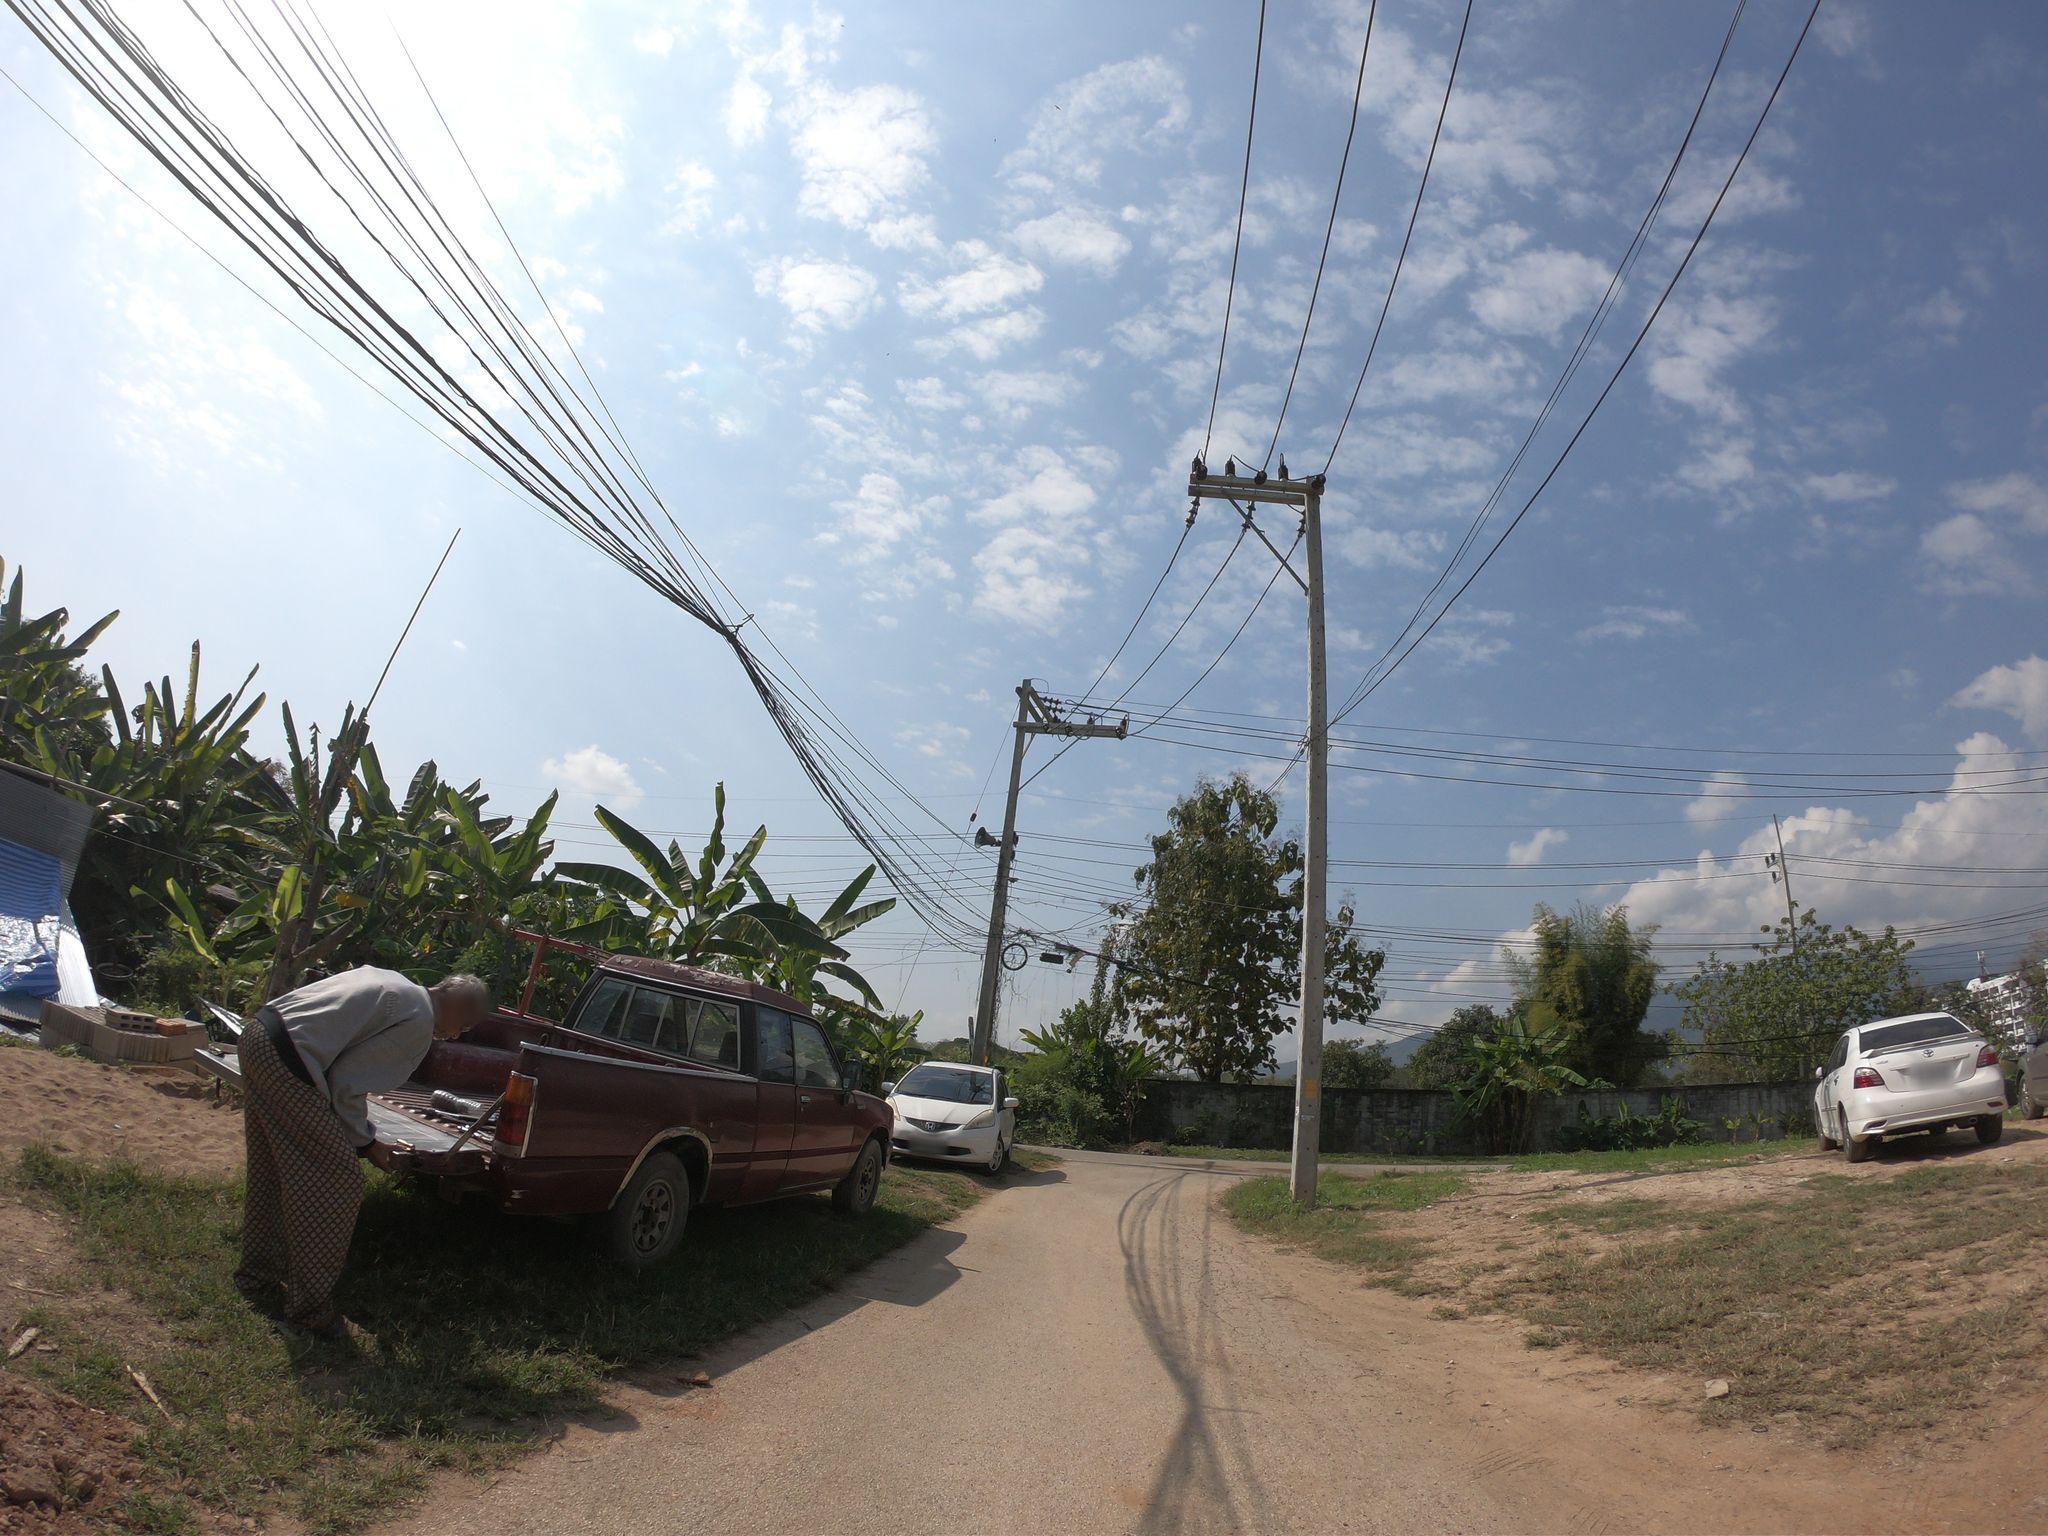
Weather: clear
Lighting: day
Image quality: good
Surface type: driving surface
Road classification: residential
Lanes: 2
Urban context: low density rural
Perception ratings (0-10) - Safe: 3.37, Lively: 1.31, Beautiful: 3.81, Boring: 5.98, Depressing: 8.06, Wealthy: 1.51